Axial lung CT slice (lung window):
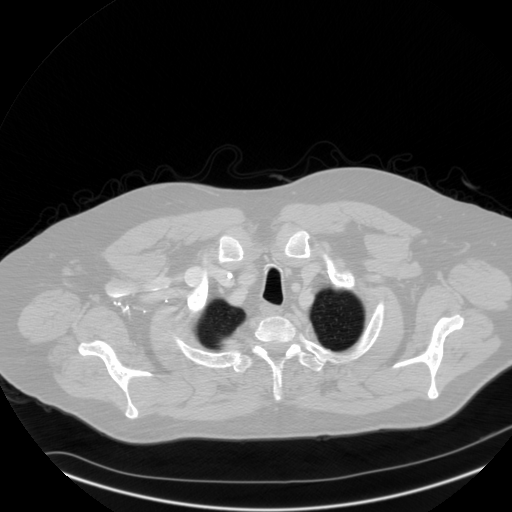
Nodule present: no